Interaction volume radius: 10 \u00c5
Interaction volume height: 10 \u00c5
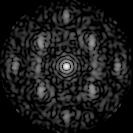
Disorder parameter: 0.5667